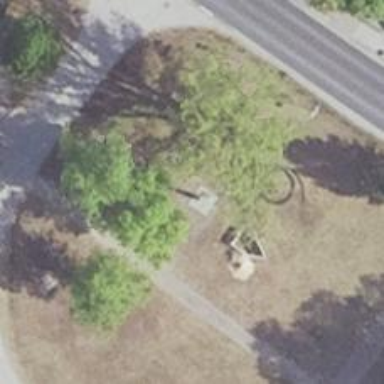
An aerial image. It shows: Memorial site with historic significance.